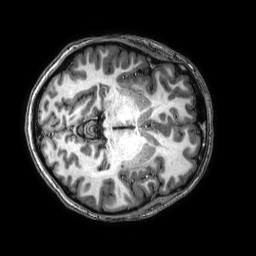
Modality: T1w
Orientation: axial
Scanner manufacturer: philips
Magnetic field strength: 3 T
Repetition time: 0.008 s
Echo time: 0.003557 s